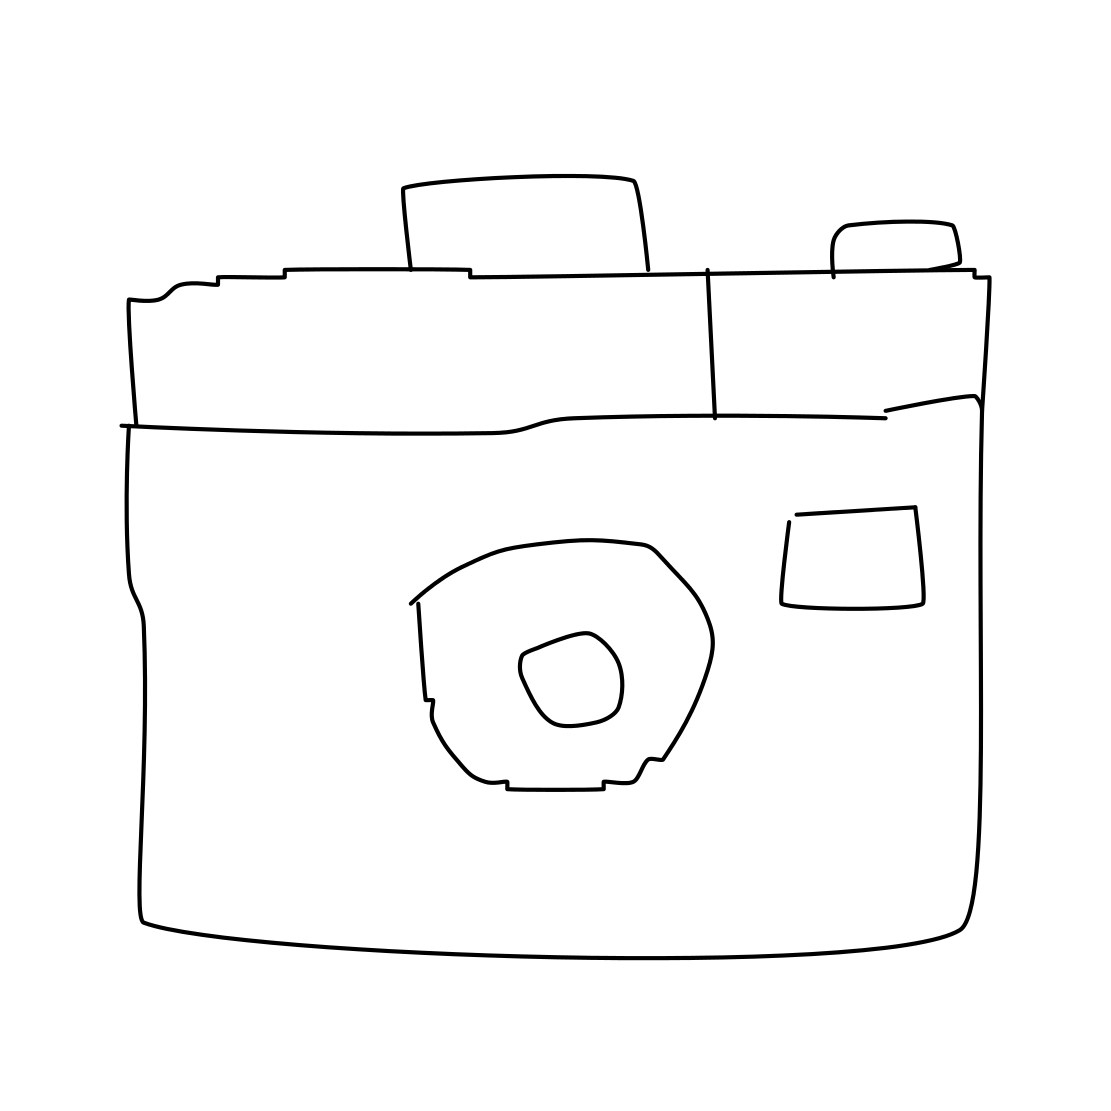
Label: camera